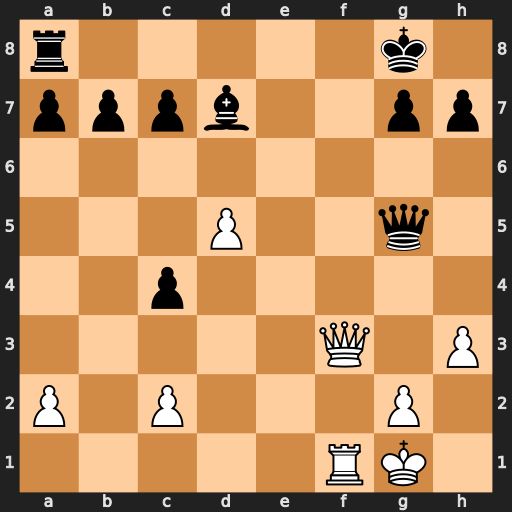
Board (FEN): r5k1/pppb2pp/8/3P2q1/2p5/5Q1P/P1P3P1/5RK1
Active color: w
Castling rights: -
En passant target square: -
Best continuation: Qf7+ Kh8 Qf8+ Rxf8 Rxf8#